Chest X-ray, AP view. Patient: 36 years old, sex F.
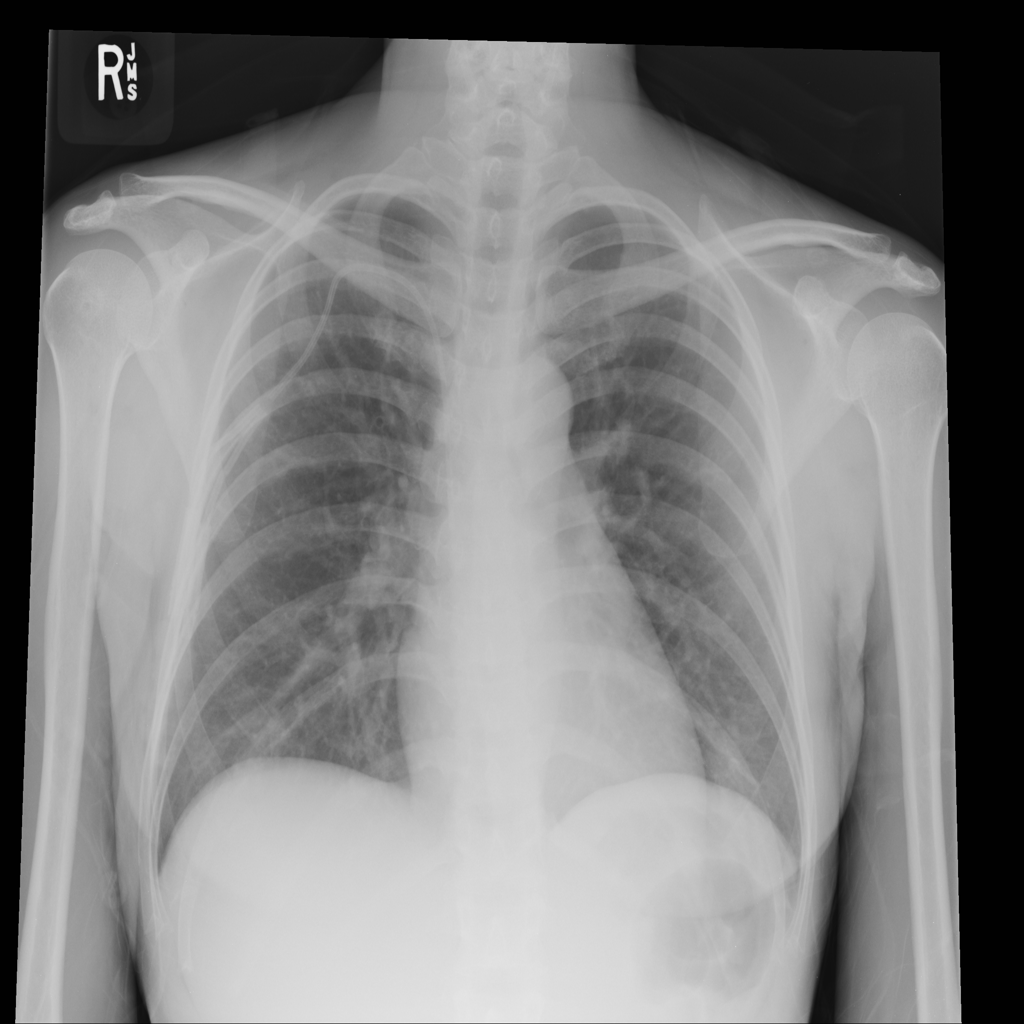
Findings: No Finding